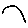
Label: car